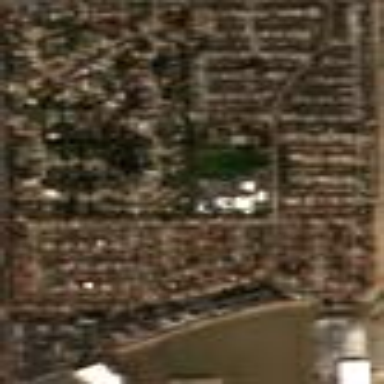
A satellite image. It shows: Residential area.